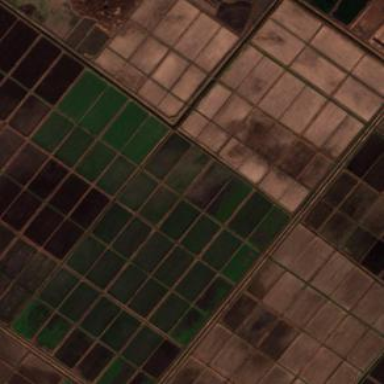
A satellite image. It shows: Farmland with rice crop.